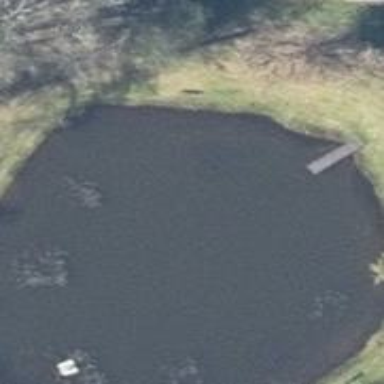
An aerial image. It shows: Serene pond surrounded by nature.